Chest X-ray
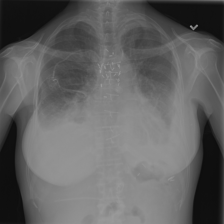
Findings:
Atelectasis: positive
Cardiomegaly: negative
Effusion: positive
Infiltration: negative
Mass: negative
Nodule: negative
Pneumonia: negative
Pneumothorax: negative
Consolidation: negative
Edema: negative
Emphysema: negative
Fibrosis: negative
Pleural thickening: negative
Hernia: negative